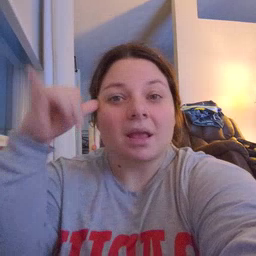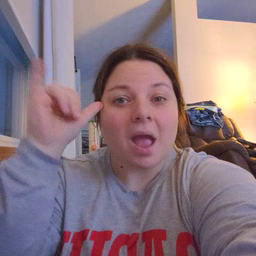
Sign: cow